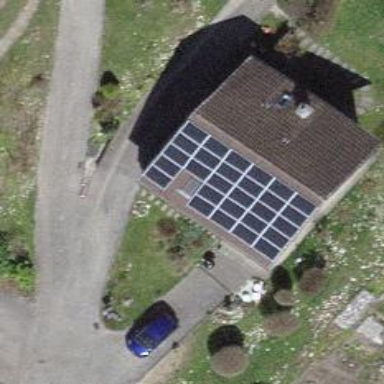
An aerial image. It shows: Solar power generator using photovoltaic panels.